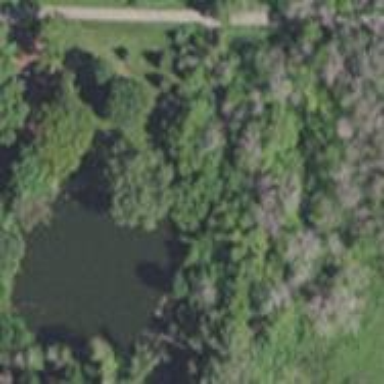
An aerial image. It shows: Pond surrounded by natural water.